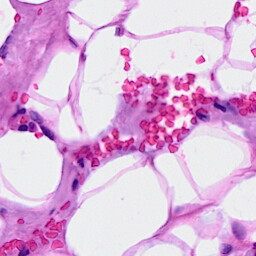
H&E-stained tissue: Breast